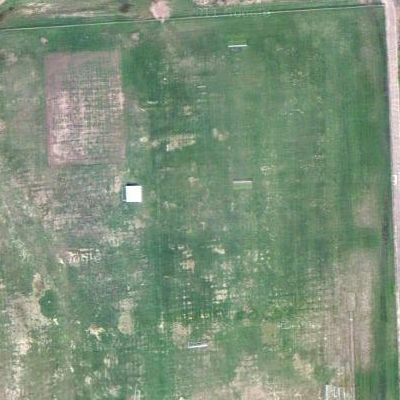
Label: aGrass